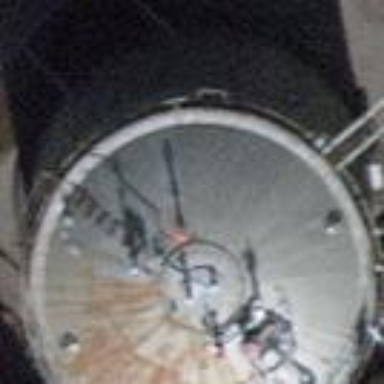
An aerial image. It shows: Storage tank that is man-made.